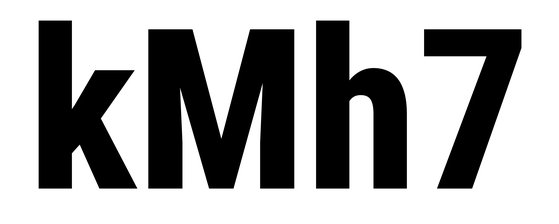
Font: Roboto_Condensed_ExtraBold